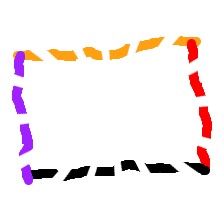
Shape: rectangle